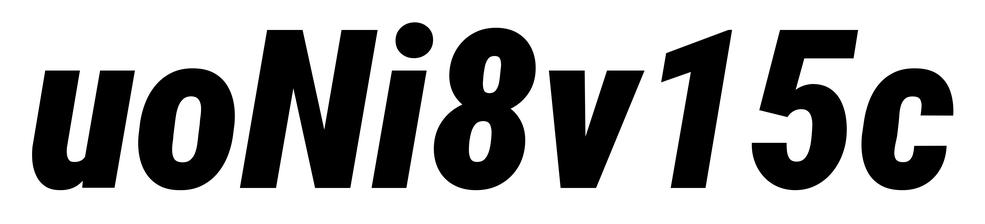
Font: Roboto-Italic_Condensed_Black_Italic